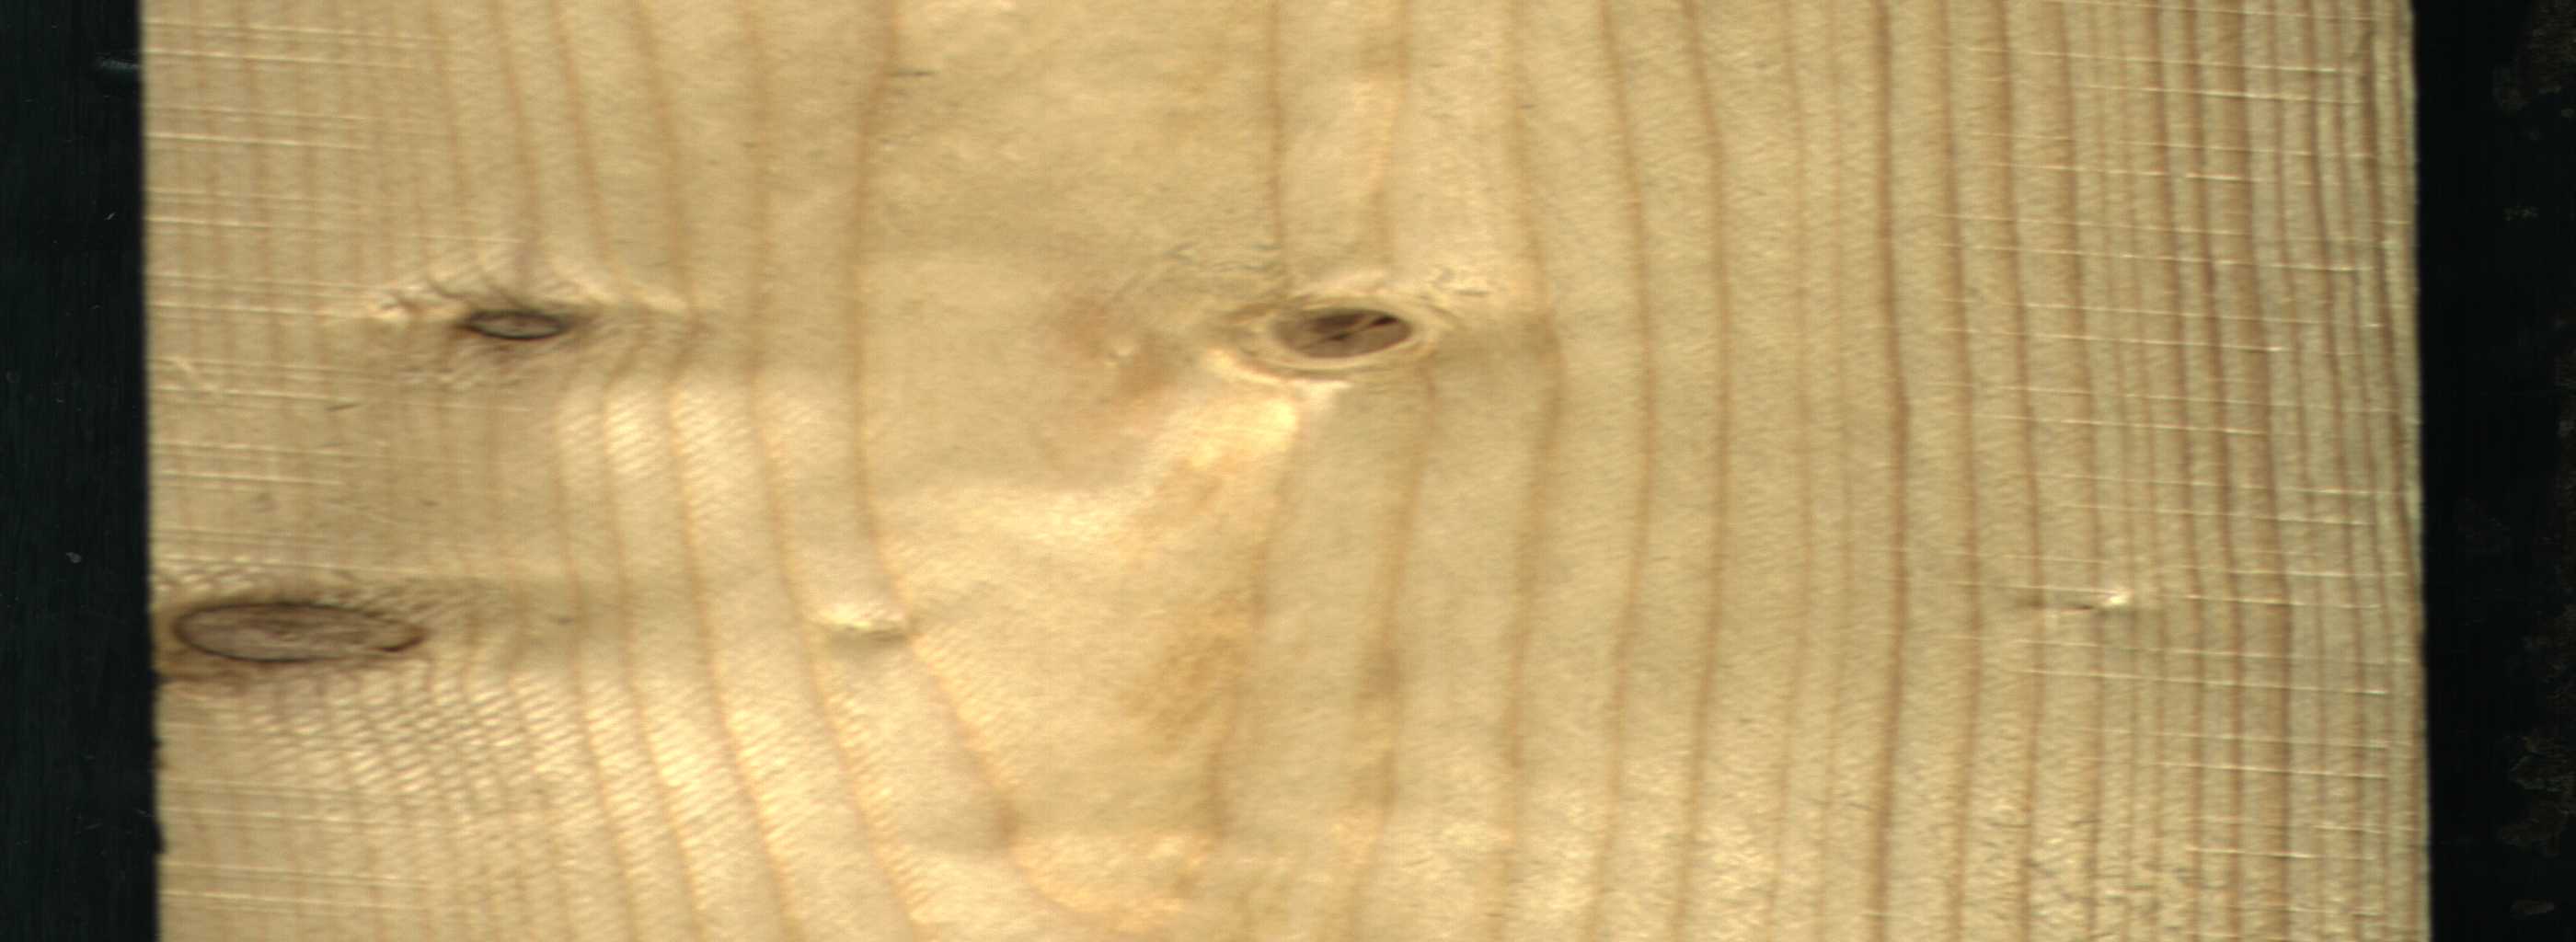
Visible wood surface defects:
Live_Knot
Live_Knot
Live_Knot